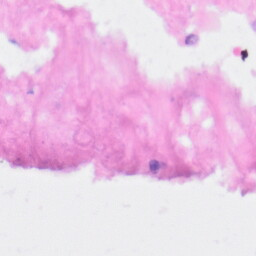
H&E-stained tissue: Kidney